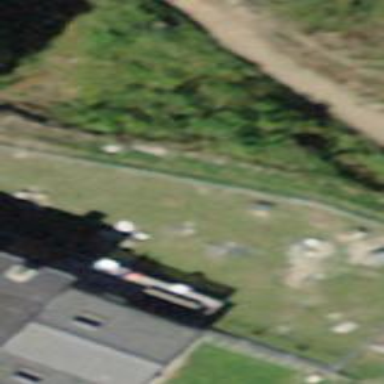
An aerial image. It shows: Enclosure in the zoo.